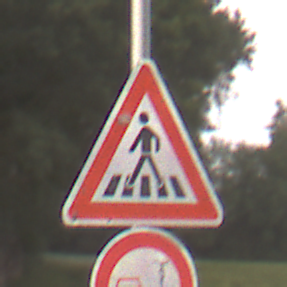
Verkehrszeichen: FussgaengerueberwegRechts
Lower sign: VerbotUeberholenEinspurigeFahrzeuge
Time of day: SunriseSunset
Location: Outdoor (Nature)
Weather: Clear
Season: NotSpecified
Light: Natural